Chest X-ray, PA view. Patient: 38 years old, sex F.
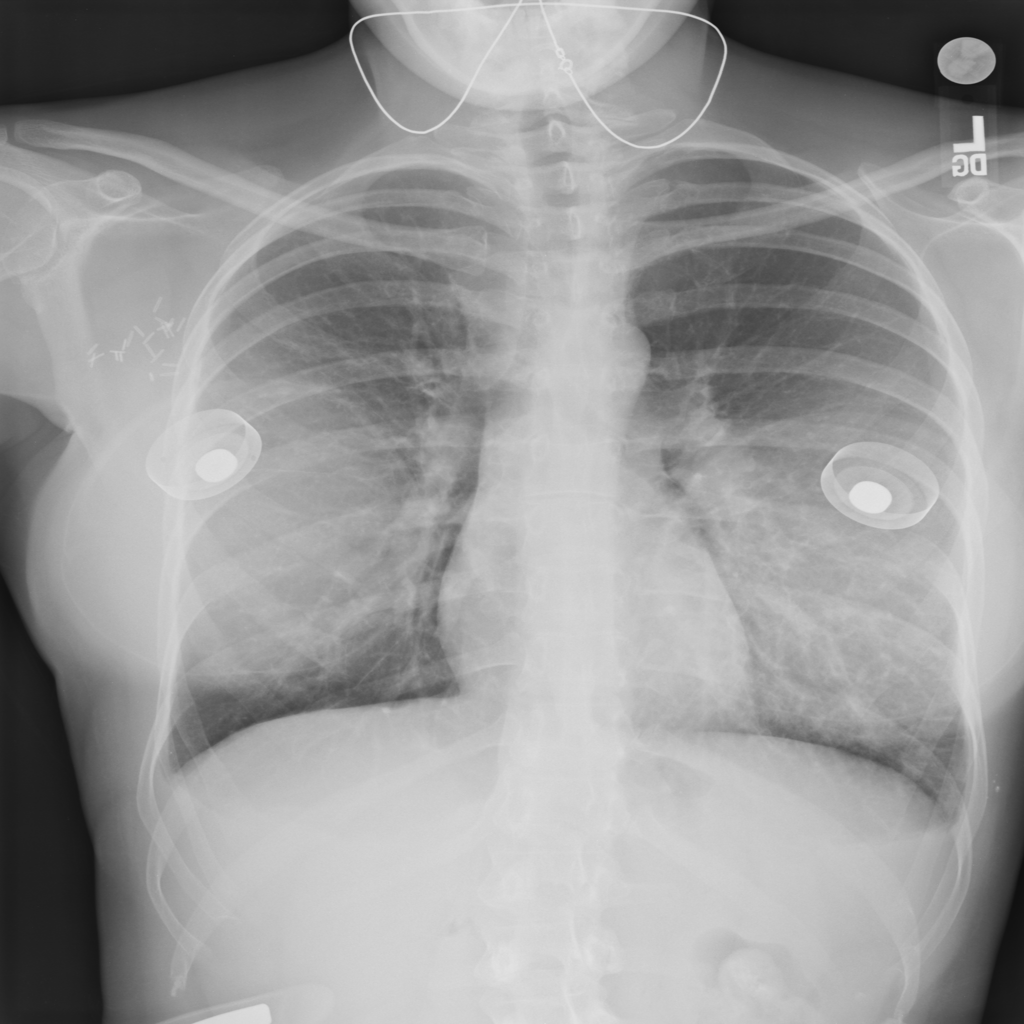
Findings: No Finding